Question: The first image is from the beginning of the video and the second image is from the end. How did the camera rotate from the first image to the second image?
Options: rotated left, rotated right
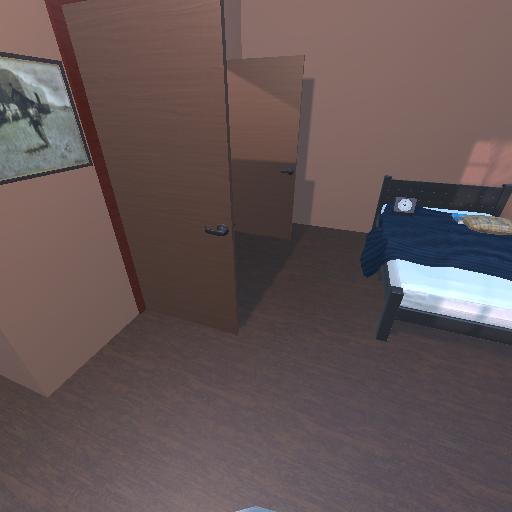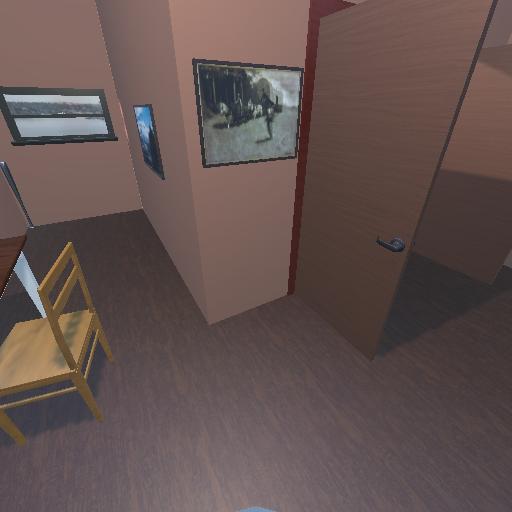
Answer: rotated left